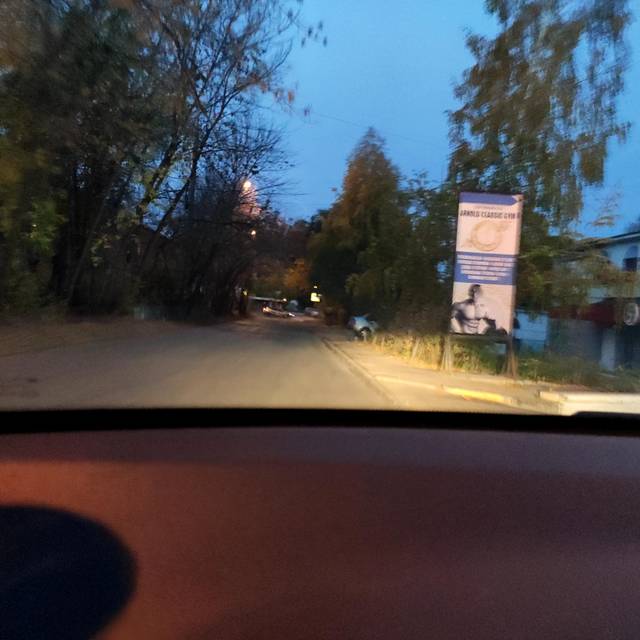
Region: Russia
Coordinates: 53.229, 50.189